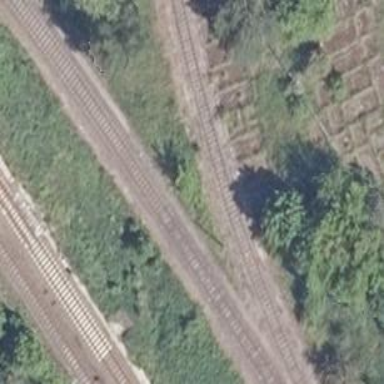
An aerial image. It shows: Railway yard.